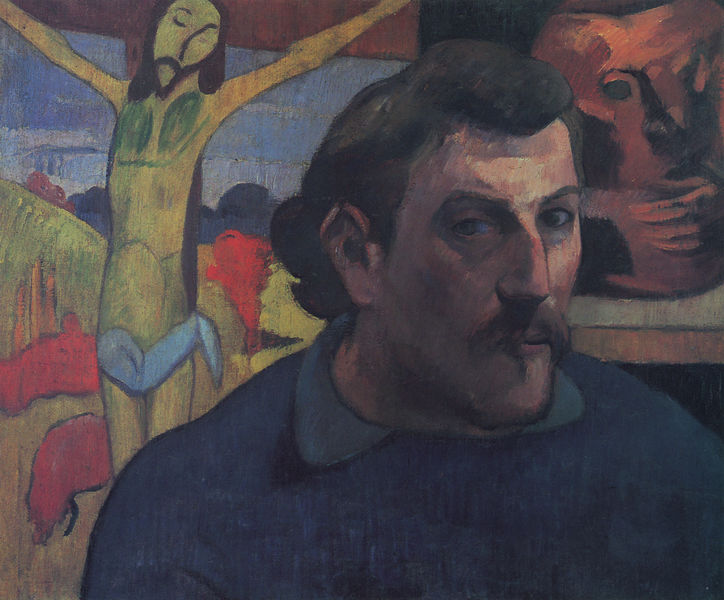
Titel: Autoportrait au Christ jaune
Künstler: Paul Gauguin
Standort: Frankreich (Standort unbekannt)
Institution: Privatsammlung
Schlagwörter: baum, blau, gemälde, himmel, kopf, körper, laub, lendenschurz, mann, nackt, schatten, schurz, bäume, cezanne, gelb, grün, landschaft, braun, brust, frisur, haar, hintergrund, holz, licht, mund, nase, ohr, schwarz, stirn, blick, rot, tiere, tuch, malerei, bart, hemd, jacke, schnurrbart, arme, augen, bibel, gesicht, kragen, bild, bildnis, portrait, porträt, hügel, busch, figur, haare, augenbrauen, brustbild, kinn, poträt, rosa, schultern, krug, skulptur, herbst, bretagne, blue, men, oil, red, religious, white, window, schnäuzer, collar, dark, expressionism, expressionismus, face, green, hair, modern, nose, painting, schnurbart, sitting, yellow, maler, looking, mirror, picture, brown, pot, vase, ölfarben, schnauzbart, selbstporträt, surreal, gauguin, kante, südsee, blut, lendentuch, maske, kreuz, religion, munch, künstler, hakennase, selbstbildnis, selbstportrait, african, sad, christus, jesus, jesus christus, kreuzigung, gaugin, cloud, man, sky, background, ear, head, hill, hills, jumper, landscape, orange, kruzifix, trees, death, eyes, male, heilig, frame, gaze, look, heiland, blaz, paul, chin, mouth, animals, expressionist, pullover, beard, french, cross, faces, paintings, sculpture, statue, dead, crucifixion, abstract, person, fratze, human, arms, cheeks, clothes, pose, history, chirst, art, colorful, colors, colourful, artist, ears, easel, painter, studio, paul gauguin, gekreuzigter, christ, paul gaugin, eye, legs, cloth, impressionist, god, crucifix, stare, fields, modernist, modernity, paint, eyebrows, gaugain, work, selbstportait, mask, pottery, christian, blurry, christianity, idol, bible, forehead, shirt, biblical, glance, body, symbolist, kruezigung, thighs, bunt, monster, mustache, moustache, autoportrait, aven, blauch, crucifiction, crucify, crusify, cruzification, gelber christus, image, orsay, postimpressionist, self, self portrait, serious, sweate', van gogh, much, crucification, chrisus, glare, brittany, blood, ugly, asymmetrical, jesus christ, corinth, lovis, leindwand, luther, pig, ross, loincloth, der gelbe christus, crucified, brows, mensch, gauguin albright-knox, 1889, owl, auvergne, greem, yellow christ, famous, portrait of gauguin, claude gauguin, cristianity, 1890, tribal, mustach, d:, dark blue, sweater, three quarter, 1891, bown, crist, blue jumper, mean, one eye, martin luther, man jesus cross crucified, paining, martin, blue shirt, crucifxion, tribale, expressivism, self porttrait, jezus, collared shirt, jesus death, blue sweater, stairing, gaugum, human#, chest hair, blue loincloth, coloful, paintoing, oi, sweatshirt, selfportrai